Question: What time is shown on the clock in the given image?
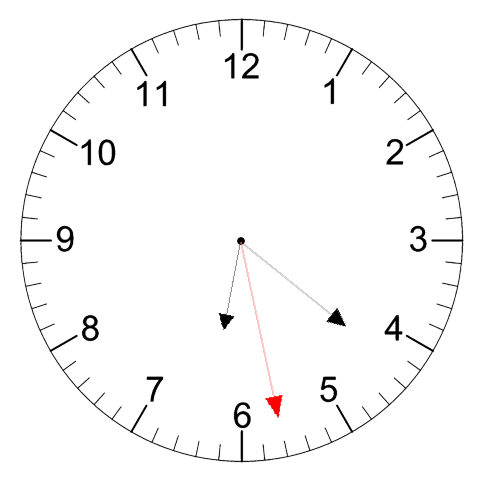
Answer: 06:21:28